Interaction volume radius: 10 \u00c5
Interaction volume height: 10 \u00c5
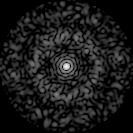
Disorder parameter: 0.7899